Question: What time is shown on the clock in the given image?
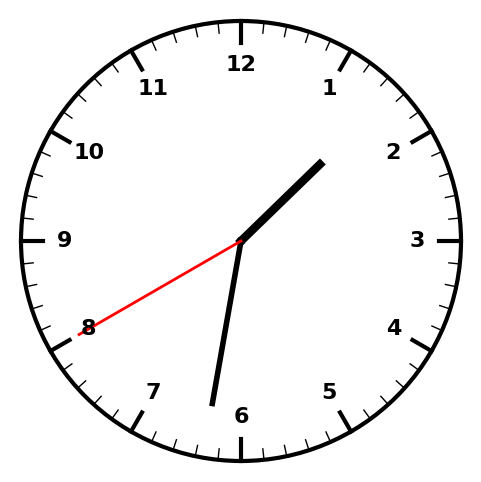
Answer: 01:31:40